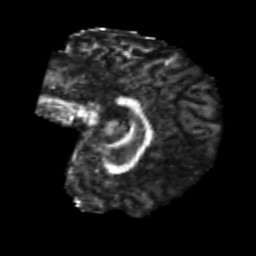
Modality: FA
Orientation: sagittal
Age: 23
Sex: male
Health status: healthy
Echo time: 0.074 s